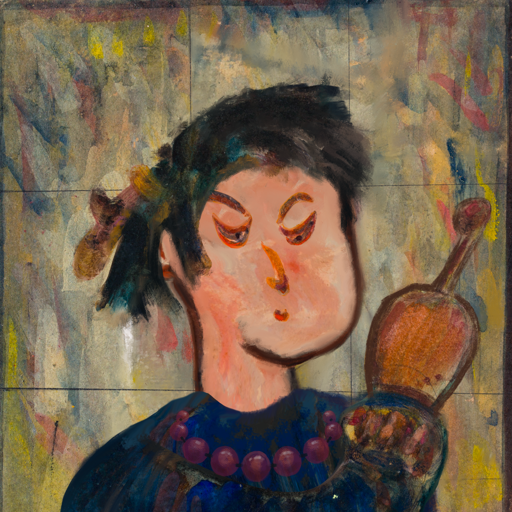
Background: GypsyMother, Head And Neck Side: Roy_Bahadur, Face Side: Hypocrite, Bust: Pipe, Hair Side: Pipe, Head Accessory: Blank, Second Necklace: Blank, Necklace: Irani_2, Baby: Blank